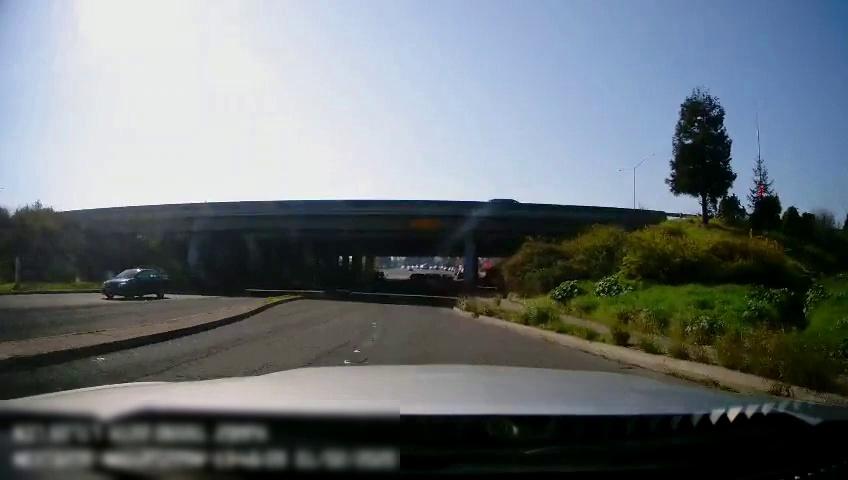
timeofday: Day
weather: Sunny
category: Drivable Space
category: Drivable Space
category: Vehicles | SUV
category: Vehicles | Car
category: Vehicles | SUV
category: Vehicles | SUV
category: Lanes | Current Lane
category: Traffic | Signs